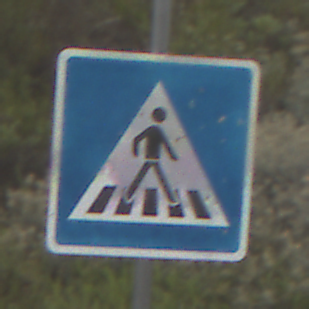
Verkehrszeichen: FussgaengerueberwegLinks
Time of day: Midday
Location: Outdoor (Nature)
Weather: Overcast
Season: NotSpecified
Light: Natural